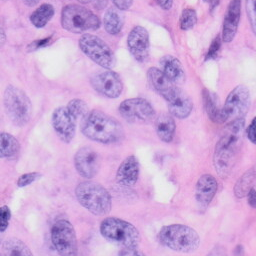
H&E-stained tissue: Skin